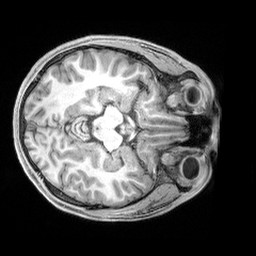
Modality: T1w
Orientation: axial
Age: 21
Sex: male
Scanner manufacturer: siemens
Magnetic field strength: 3 T
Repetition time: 2.4 s
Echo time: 0.00215 s